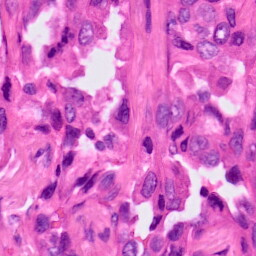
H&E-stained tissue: Lung